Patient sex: F
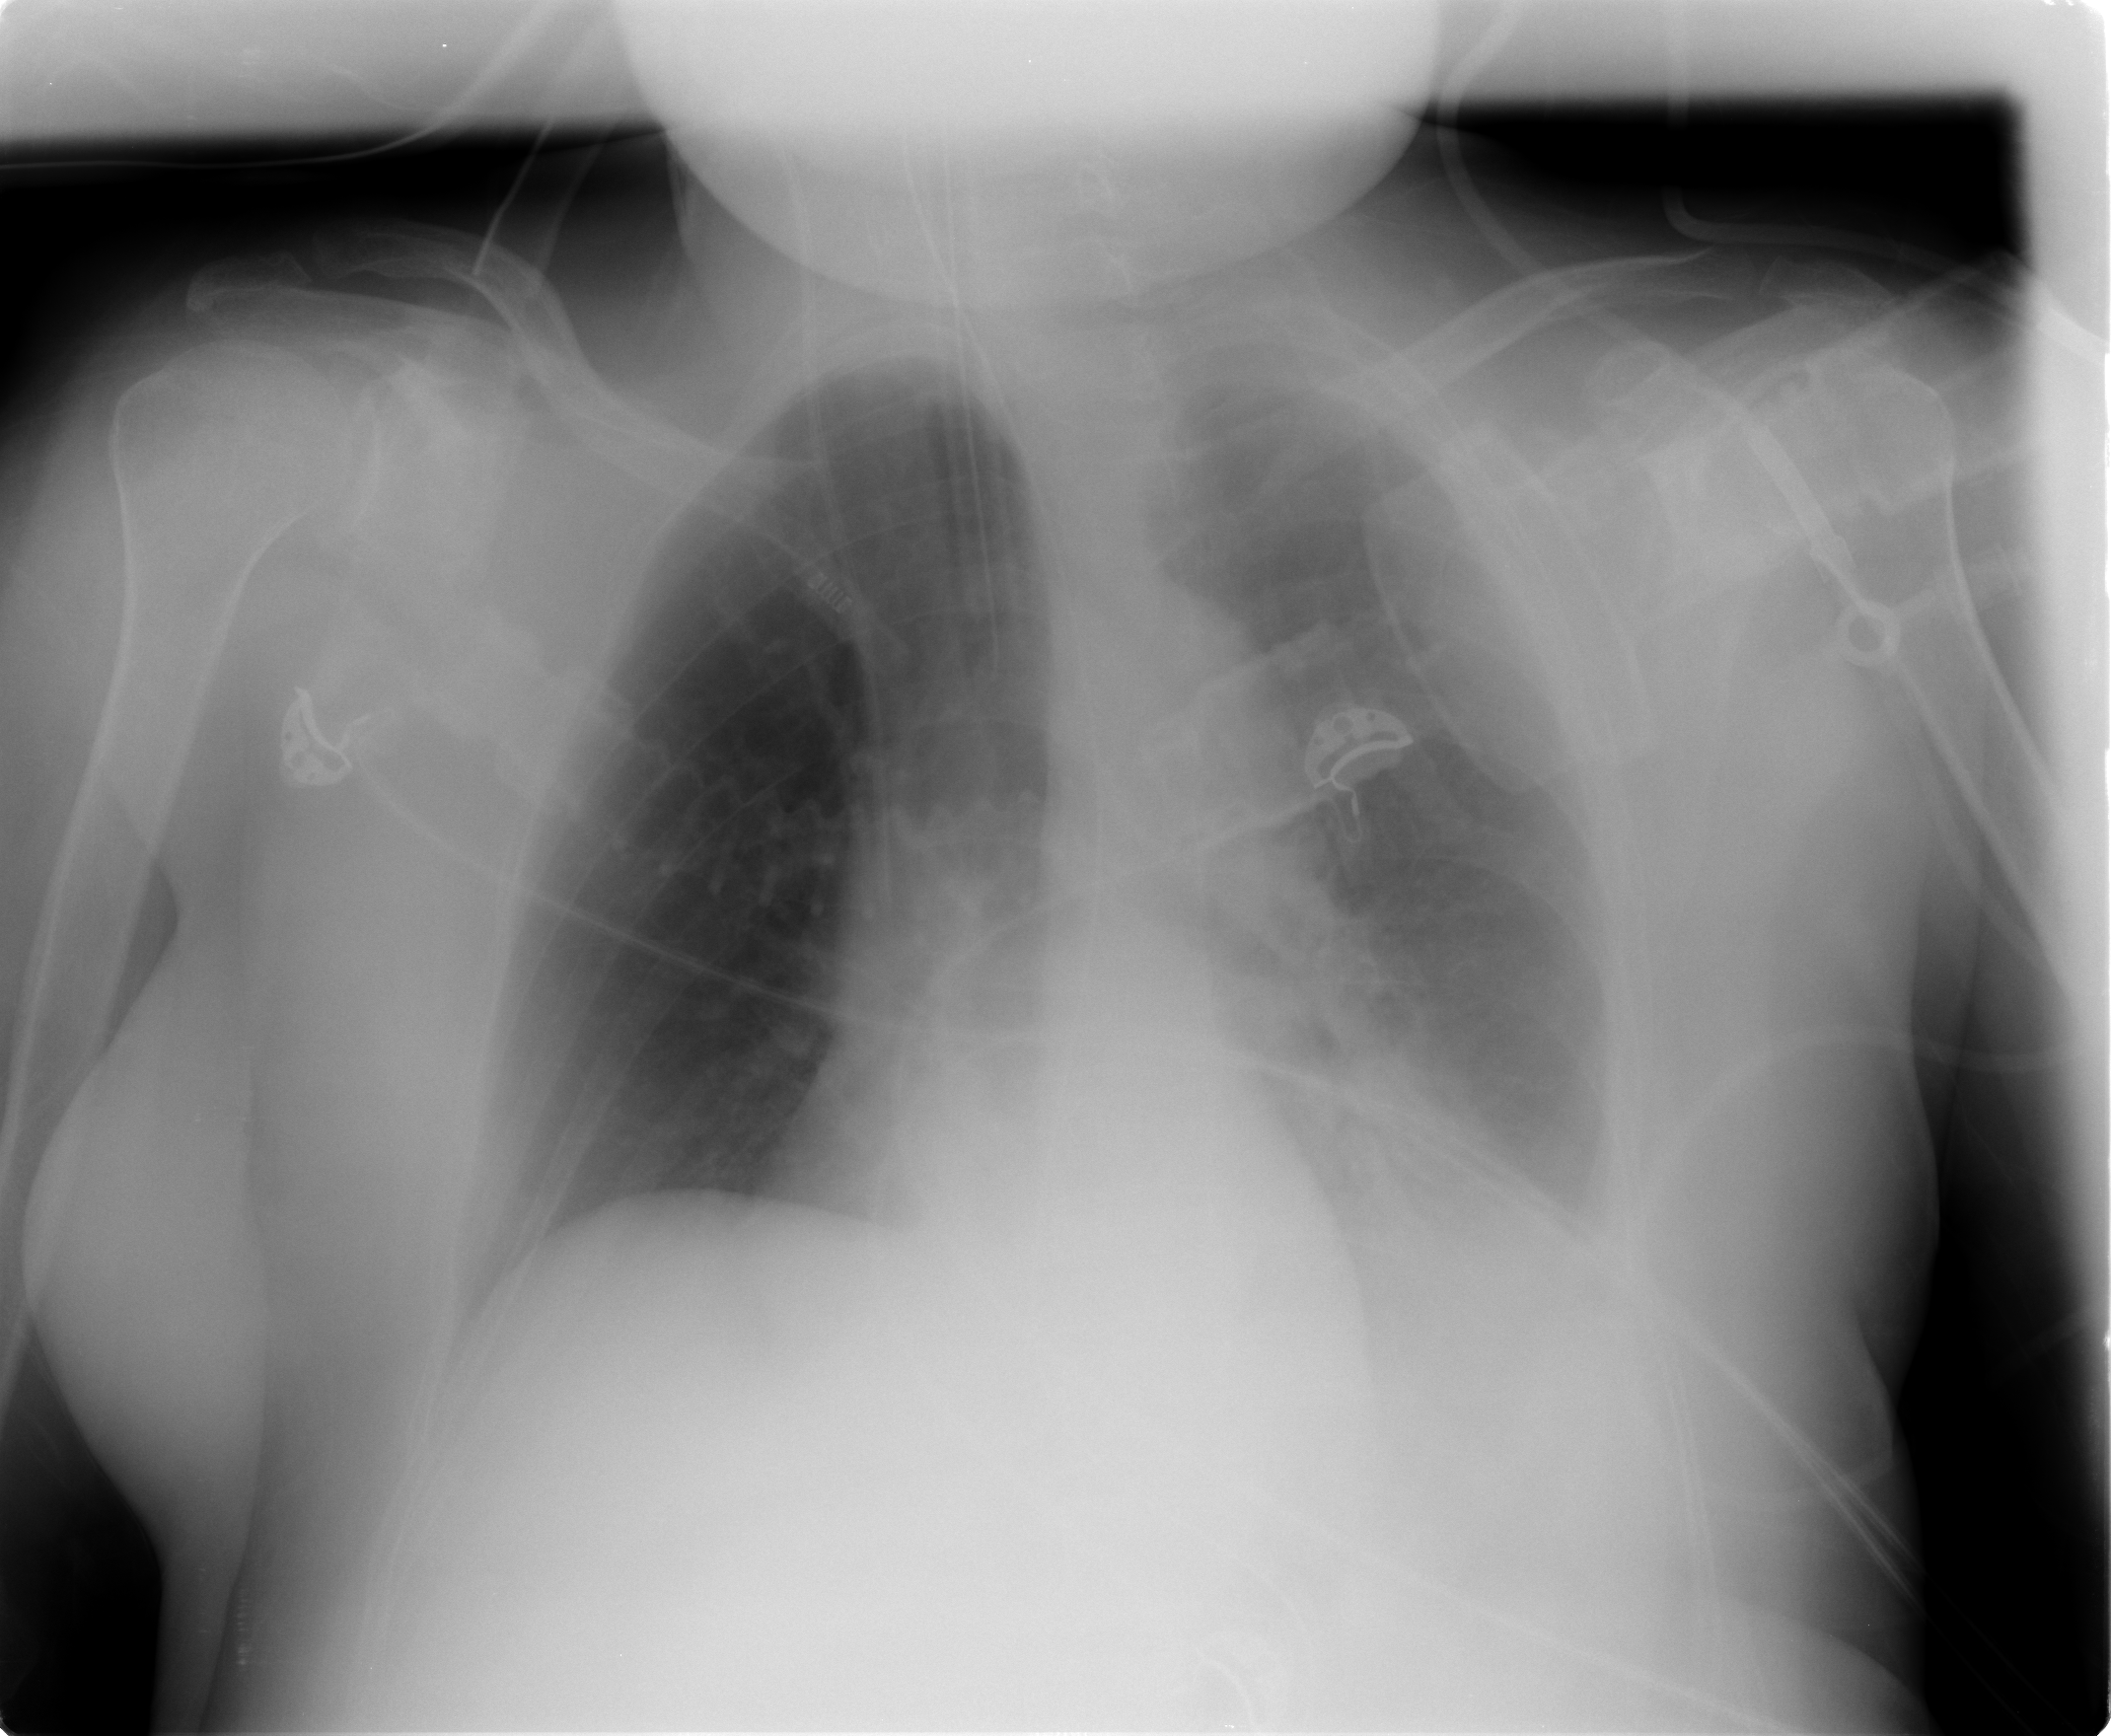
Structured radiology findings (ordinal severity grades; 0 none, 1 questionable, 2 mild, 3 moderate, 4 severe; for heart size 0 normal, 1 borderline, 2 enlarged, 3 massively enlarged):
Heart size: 0
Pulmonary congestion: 2
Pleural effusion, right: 0
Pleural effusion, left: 2
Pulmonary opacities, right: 0
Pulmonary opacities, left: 0
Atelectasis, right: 0
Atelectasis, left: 0